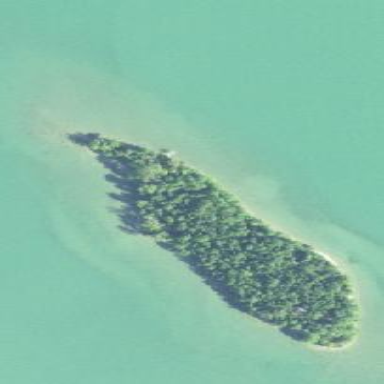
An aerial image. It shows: Islet.